Question: I am attempting to list the highest rated game out of 6 games that users can play and then rate.
This is the table that stores the game ratings as well as other data:

I know I can count how many rows are of a certain rating, for example:
'''
SELECT count(*) from gameSurvey where overallRating = 1
'''
The rating is from 1-10 and there are 6 games that can be rated.
How can I count each of the rows for each rating (1-10) and then order the total of each rating from highest to lowest?
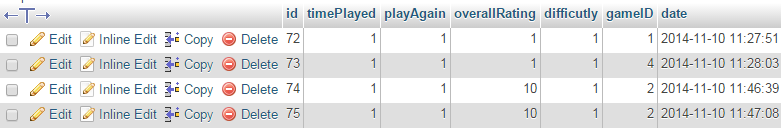
Answer: If I understand correctly, this is just an aggregation query with a 'group by':
'''
select overallRating, count(*) as num
from gameSurvey
group by overallRating
order by num desc;
'''